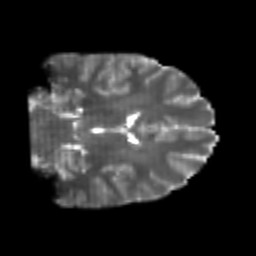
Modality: T2w
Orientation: coronal
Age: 20
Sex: female
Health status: healthy
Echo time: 0.074 s